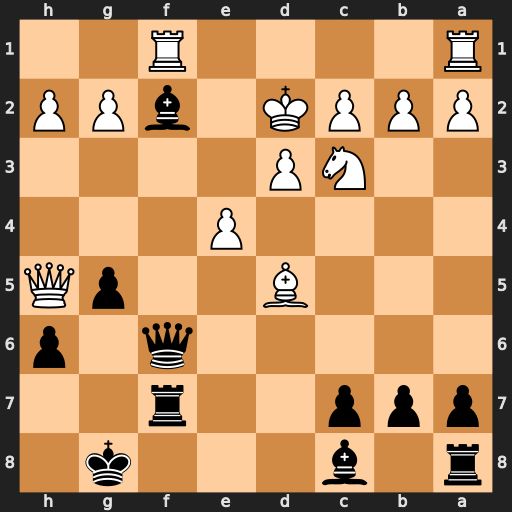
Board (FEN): r1b3k1/ppp2r2/5q1p/3B2pQ/4P3/2NP4/PPPK1bPP/R4R2
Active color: b
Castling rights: -
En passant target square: -
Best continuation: Qf4+ Kd1 Bg4+ Qxg4 Qxg4+